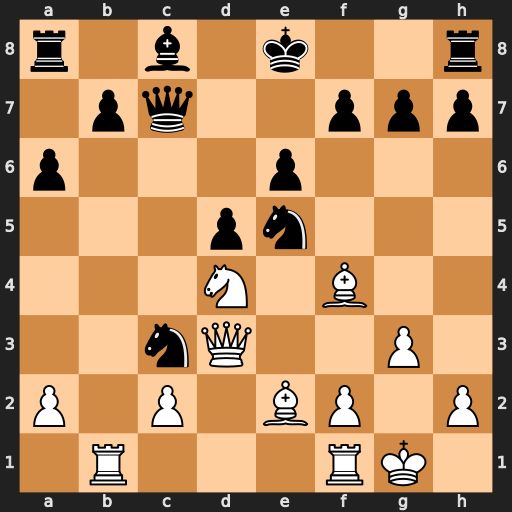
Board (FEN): r1b1k2r/1pq2ppp/p3p3/3pn3/3N1B2/2nQ2P1/P1P1BP1P/1R3RK1
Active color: w
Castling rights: kq
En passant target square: -
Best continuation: Bxe5 Qxe5 Qxc3